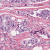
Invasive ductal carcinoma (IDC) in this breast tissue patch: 1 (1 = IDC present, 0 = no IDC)